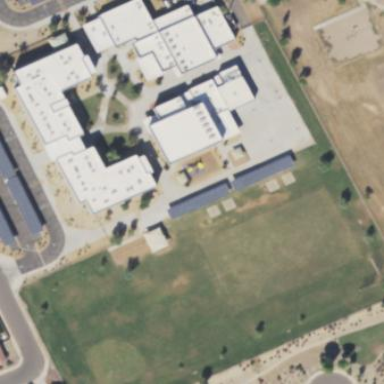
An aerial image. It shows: School.